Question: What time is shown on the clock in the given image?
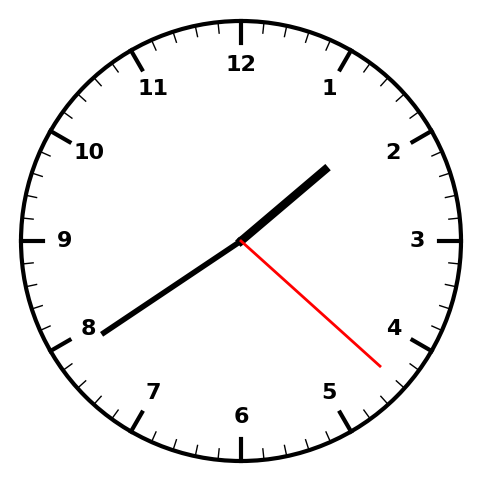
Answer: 01:39:22